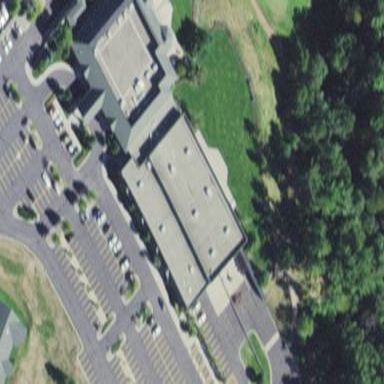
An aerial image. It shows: Conference centre building.